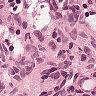
Metastatic tissue present: no